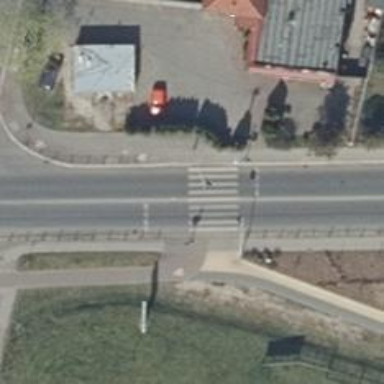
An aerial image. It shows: Road with traffic signals.